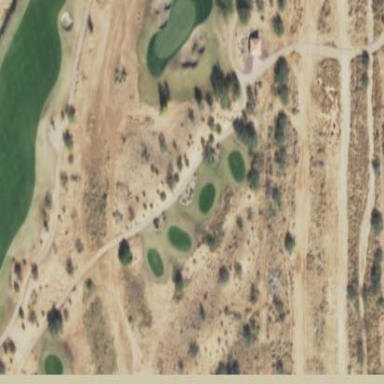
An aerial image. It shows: Area of rough grass used for golf.